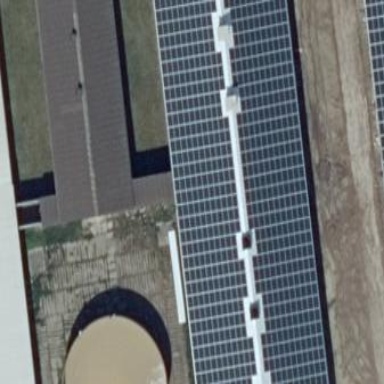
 generating electricity through photovoltaic methods."